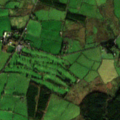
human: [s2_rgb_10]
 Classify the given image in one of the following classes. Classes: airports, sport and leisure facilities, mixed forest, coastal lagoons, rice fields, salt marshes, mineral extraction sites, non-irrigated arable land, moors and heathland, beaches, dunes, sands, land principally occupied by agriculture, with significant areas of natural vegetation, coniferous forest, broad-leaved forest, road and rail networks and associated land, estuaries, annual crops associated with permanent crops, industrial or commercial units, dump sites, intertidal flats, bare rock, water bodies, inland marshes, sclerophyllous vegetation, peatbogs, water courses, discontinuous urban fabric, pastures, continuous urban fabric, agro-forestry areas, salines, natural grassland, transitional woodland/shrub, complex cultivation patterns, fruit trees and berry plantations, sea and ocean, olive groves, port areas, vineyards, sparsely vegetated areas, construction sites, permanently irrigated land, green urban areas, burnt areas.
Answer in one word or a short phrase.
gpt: pastures, mixed forest, inland marshes